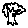
Label: tree